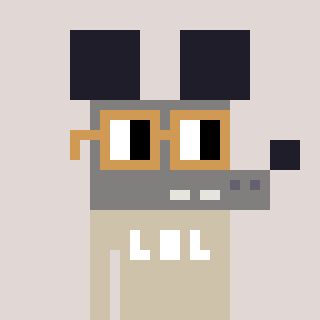
a pixel art character with square brown glasses, a mouse-shaped head and a bege-colored body on a warm background